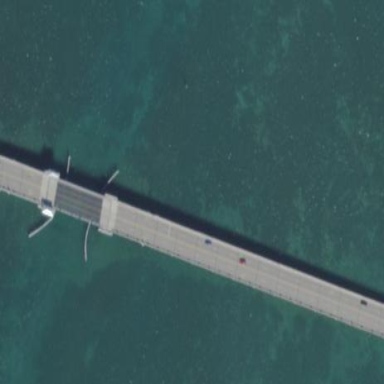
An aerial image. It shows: Man-made bridge.